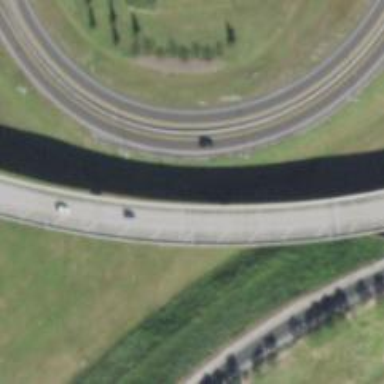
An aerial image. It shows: Motorway link with asphalt surface and double trumpet junction.